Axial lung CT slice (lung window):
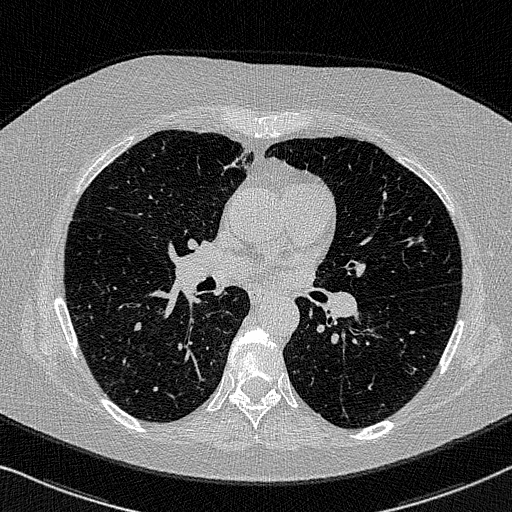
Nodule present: no